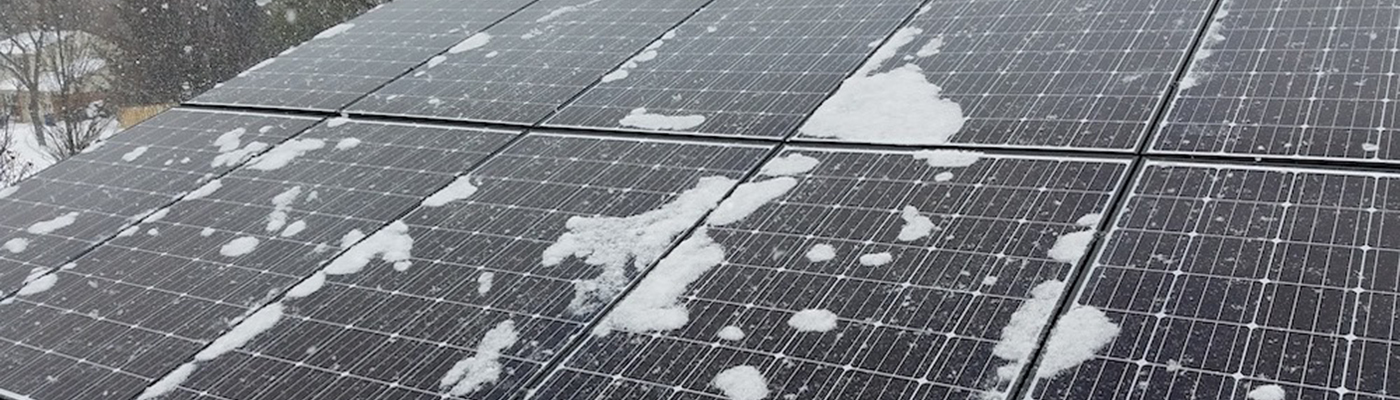
Label: Snow-Covered